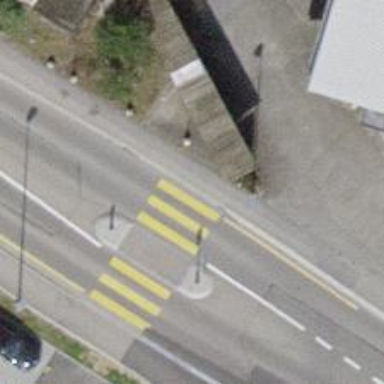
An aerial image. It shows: Marked crossing with zebra crossing island.